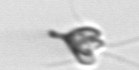
Label: Pyramimonas_longicauda